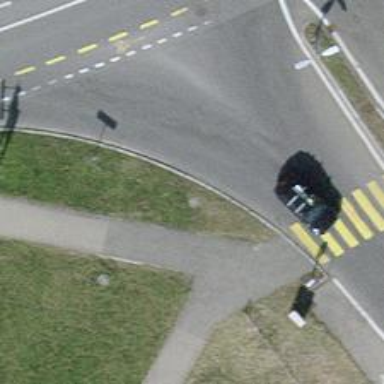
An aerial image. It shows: Asphalt sidewalk.